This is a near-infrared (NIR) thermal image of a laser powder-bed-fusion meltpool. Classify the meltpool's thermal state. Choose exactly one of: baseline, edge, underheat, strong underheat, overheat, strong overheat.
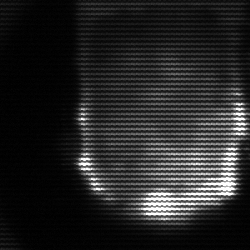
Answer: baseline